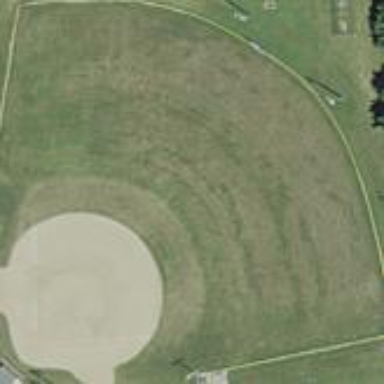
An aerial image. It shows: Baseball pitch for leisure land activities.